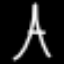
Label: The Eiffel Tower